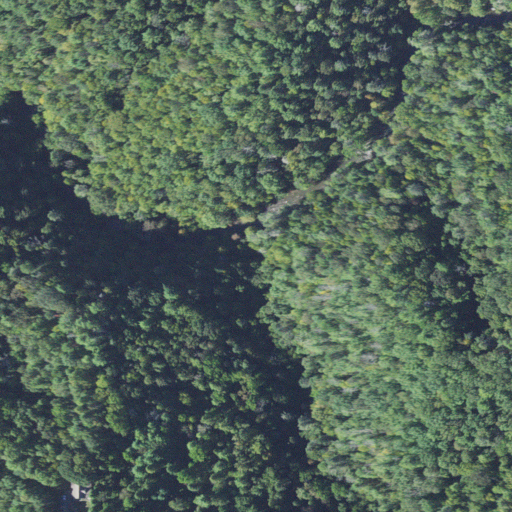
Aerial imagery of valley in North Carolina named Tett Cove containing mixed forest, deciduous forest, evergreen forest, and open development